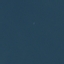
Land use / land cover class: SeaLake